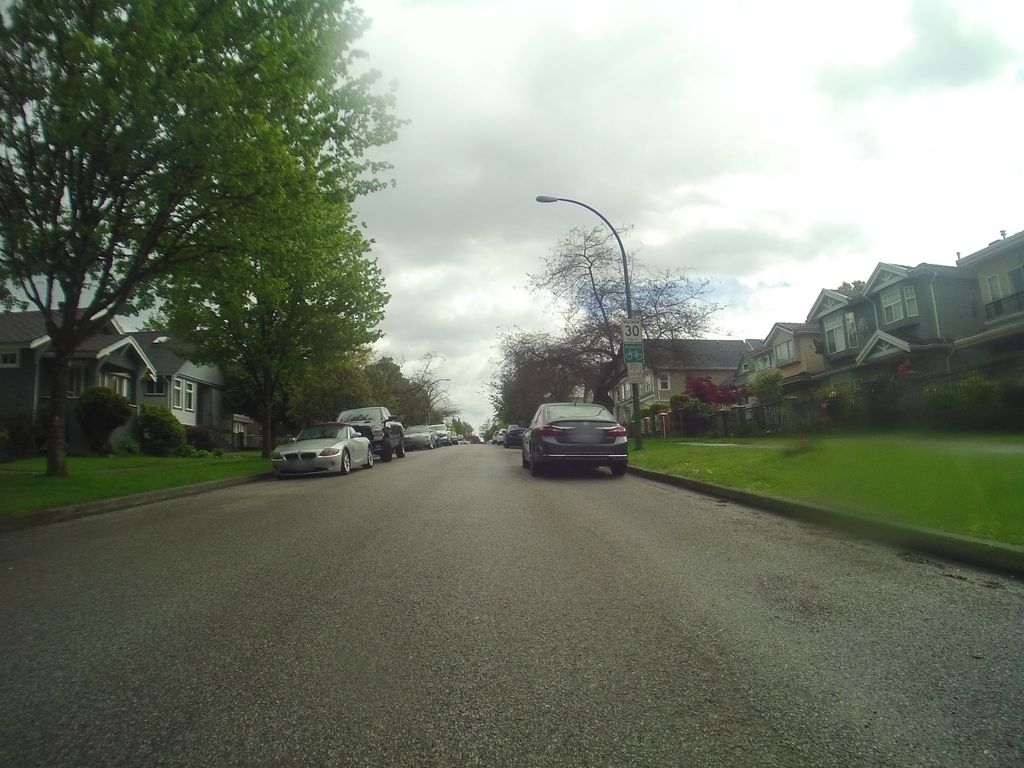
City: vancouver